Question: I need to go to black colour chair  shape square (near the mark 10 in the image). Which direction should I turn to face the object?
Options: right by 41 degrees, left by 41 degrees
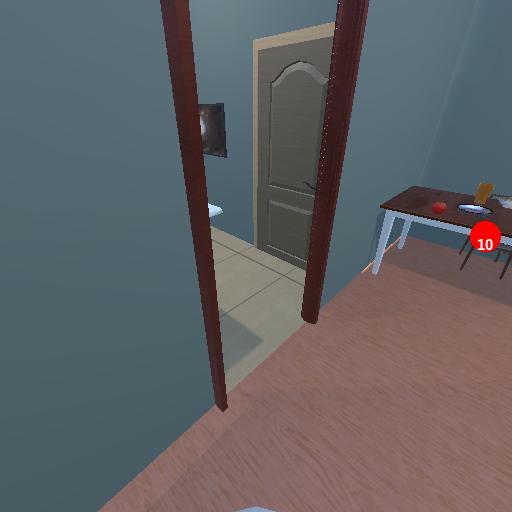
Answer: right by 41 degrees